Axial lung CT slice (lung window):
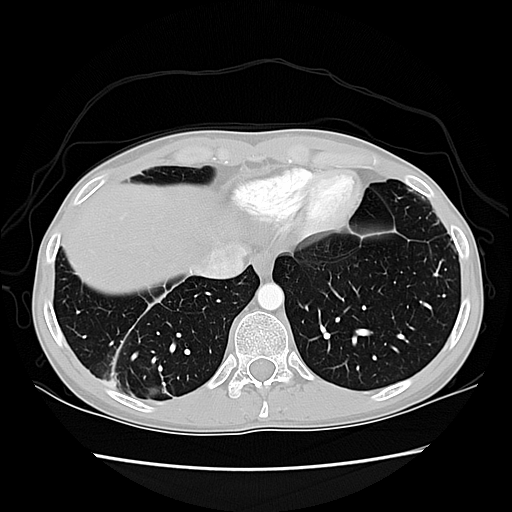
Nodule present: no